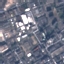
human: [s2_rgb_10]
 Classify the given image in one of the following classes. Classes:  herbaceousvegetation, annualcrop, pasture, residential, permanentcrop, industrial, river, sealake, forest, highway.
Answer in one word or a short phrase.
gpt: Industrial